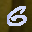
Label: 6